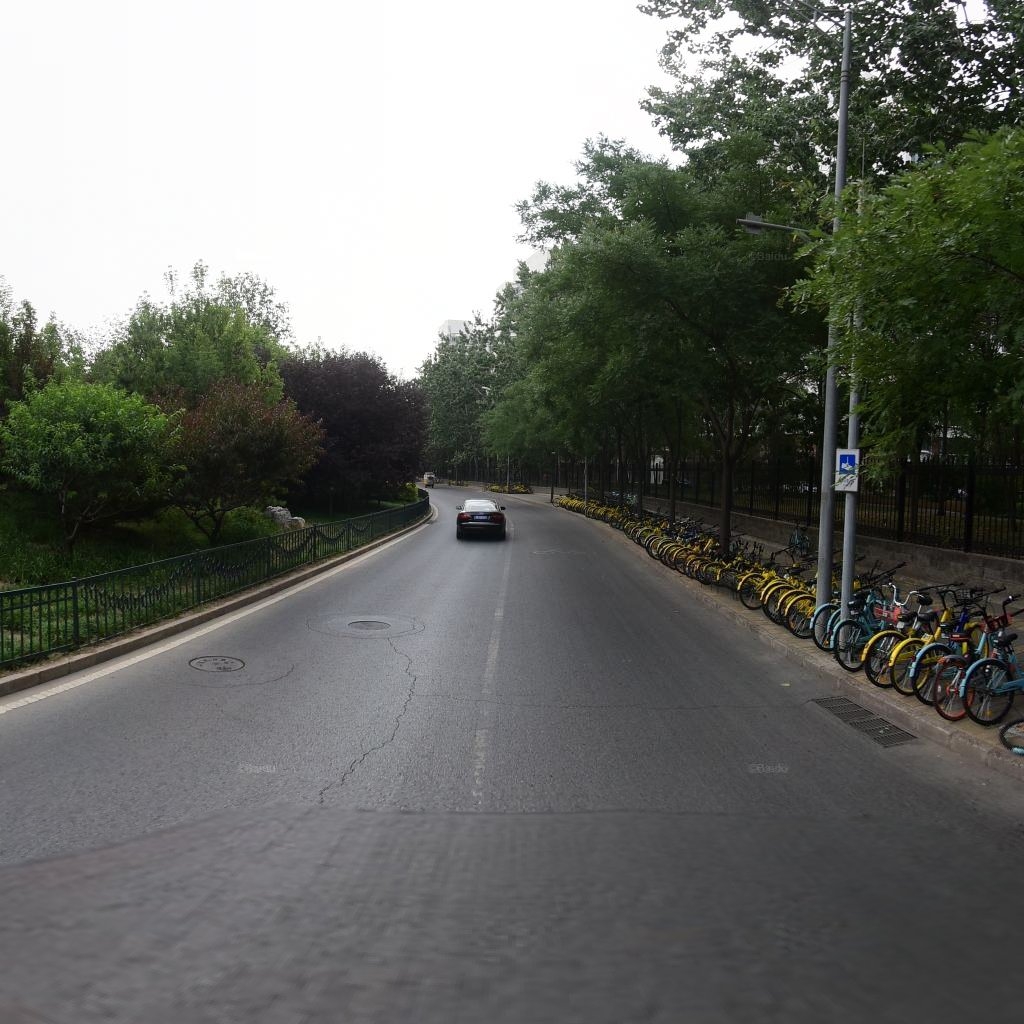
Region: Haidian
Road damage annotations: longitudinal crack, transverse crack, manhole cover, manhole cover